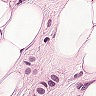
Metastatic tissue present: yes